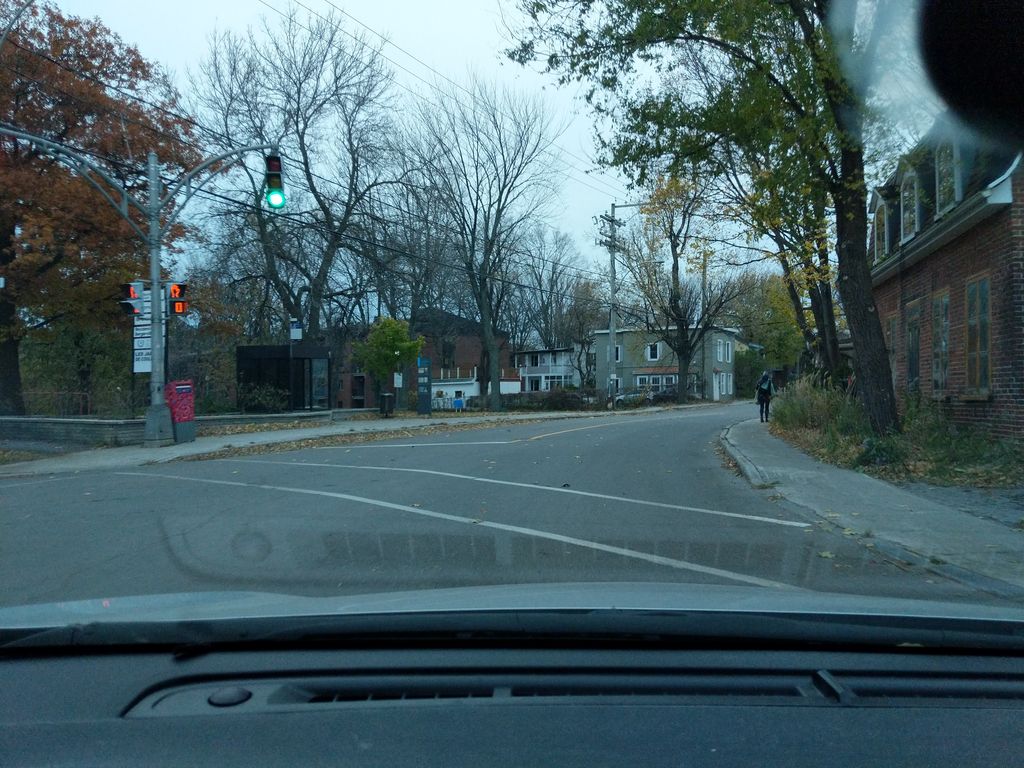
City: quebec_city